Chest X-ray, PA view. Patient: 59 years old, sex F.
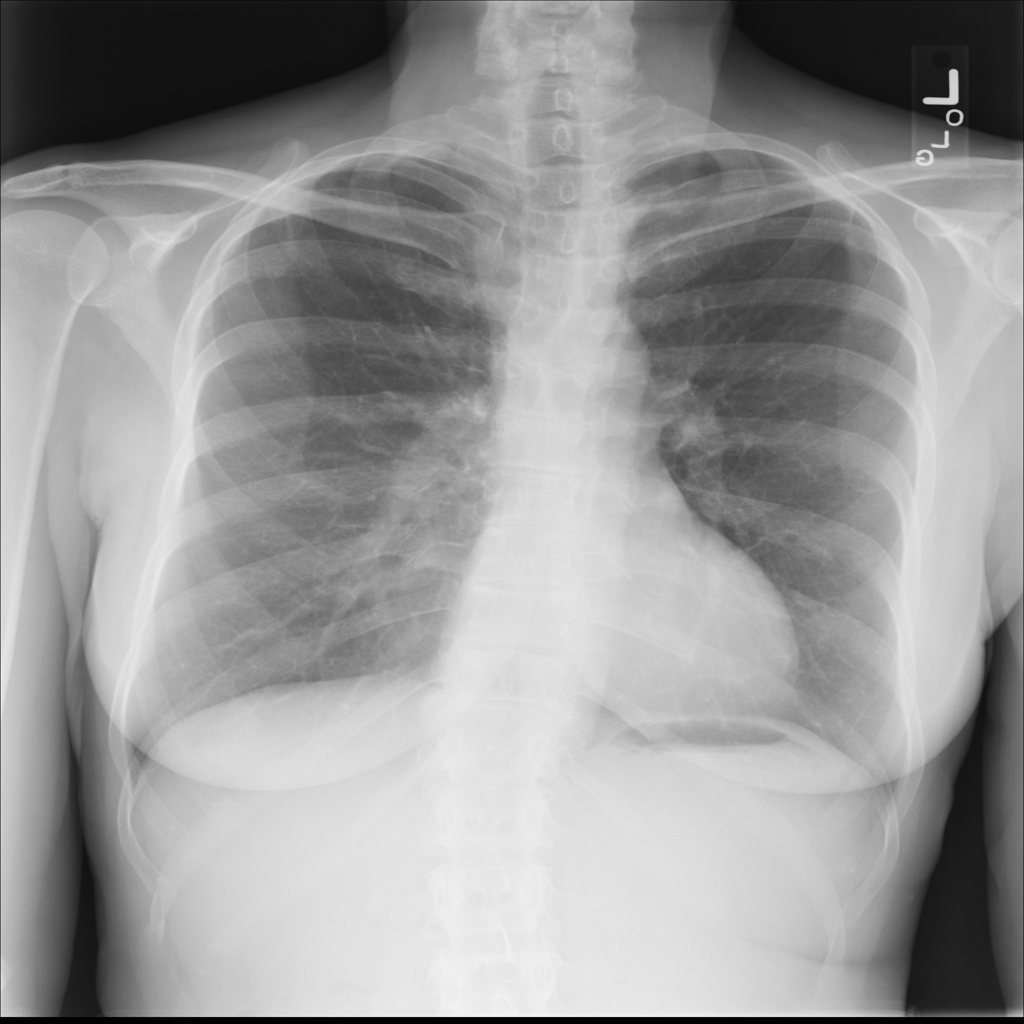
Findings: No Finding